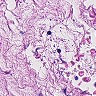
Metastatic tissue present: no